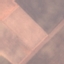
Land use / land cover: AnnualCrop